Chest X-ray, AP view. Patient: 28 years old, sex F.
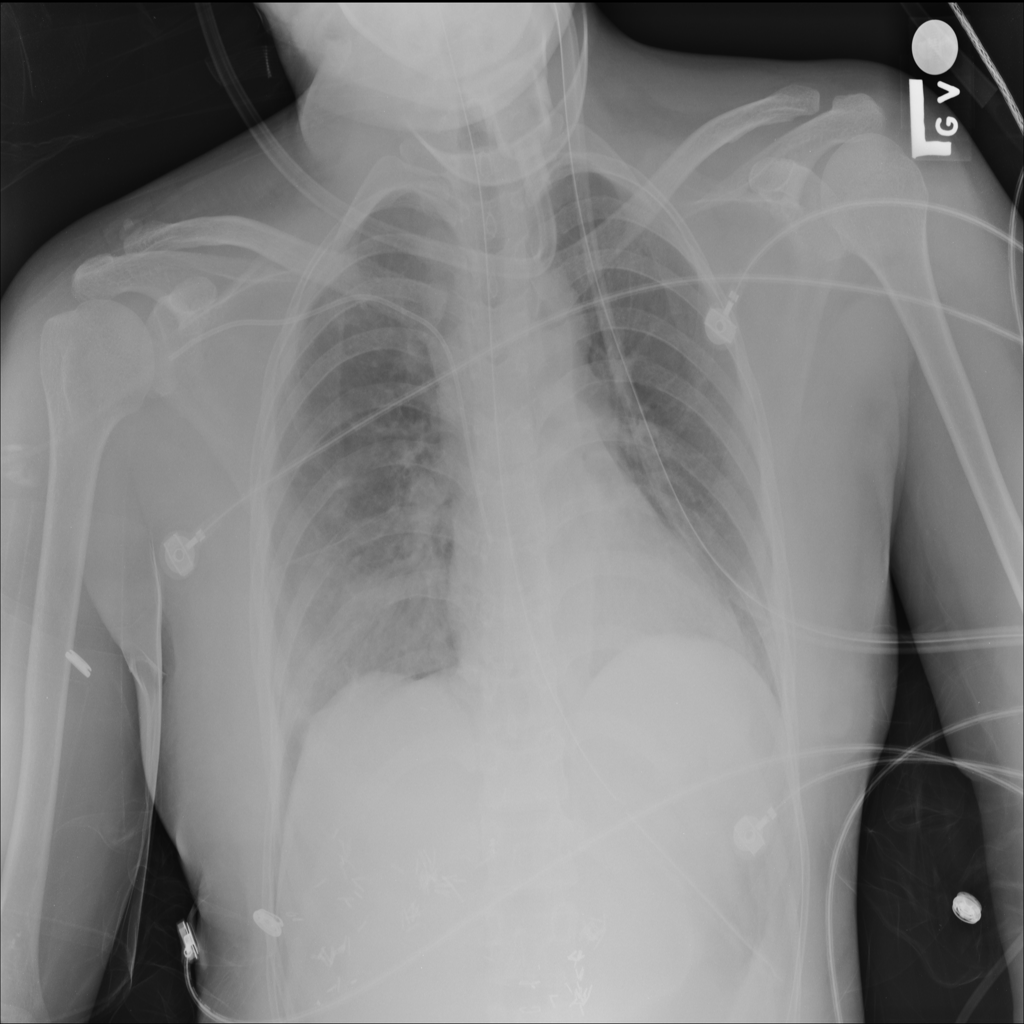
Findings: No Finding